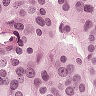
Metastatic tissue present: yes